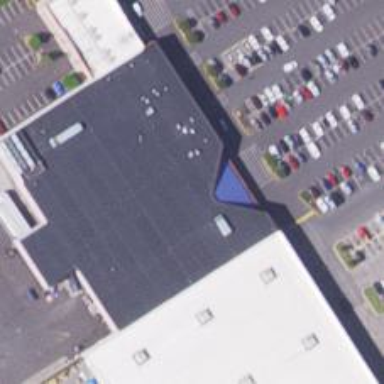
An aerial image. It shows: Supermarket.